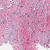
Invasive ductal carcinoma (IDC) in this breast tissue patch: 1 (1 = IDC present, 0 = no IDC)